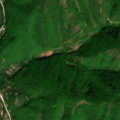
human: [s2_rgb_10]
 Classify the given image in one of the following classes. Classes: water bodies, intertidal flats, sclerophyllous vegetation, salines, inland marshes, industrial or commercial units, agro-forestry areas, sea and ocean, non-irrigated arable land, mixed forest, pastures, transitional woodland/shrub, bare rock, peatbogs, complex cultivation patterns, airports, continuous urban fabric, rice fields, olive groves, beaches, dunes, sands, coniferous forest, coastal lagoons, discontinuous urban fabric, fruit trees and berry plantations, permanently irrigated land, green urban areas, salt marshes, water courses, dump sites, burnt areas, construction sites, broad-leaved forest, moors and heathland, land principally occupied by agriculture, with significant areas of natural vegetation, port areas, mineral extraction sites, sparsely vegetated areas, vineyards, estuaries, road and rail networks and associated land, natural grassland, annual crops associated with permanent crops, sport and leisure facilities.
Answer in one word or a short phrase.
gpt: complex cultivation patterns, land principally occupied by agriculture, with significant areas of natural vegetation, broad-leaved forest, transitional woodland/shrub